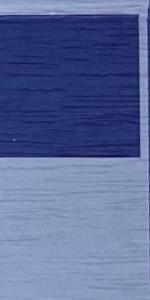
Label: Empty